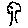
Label: tree